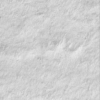
Label: not_dusty